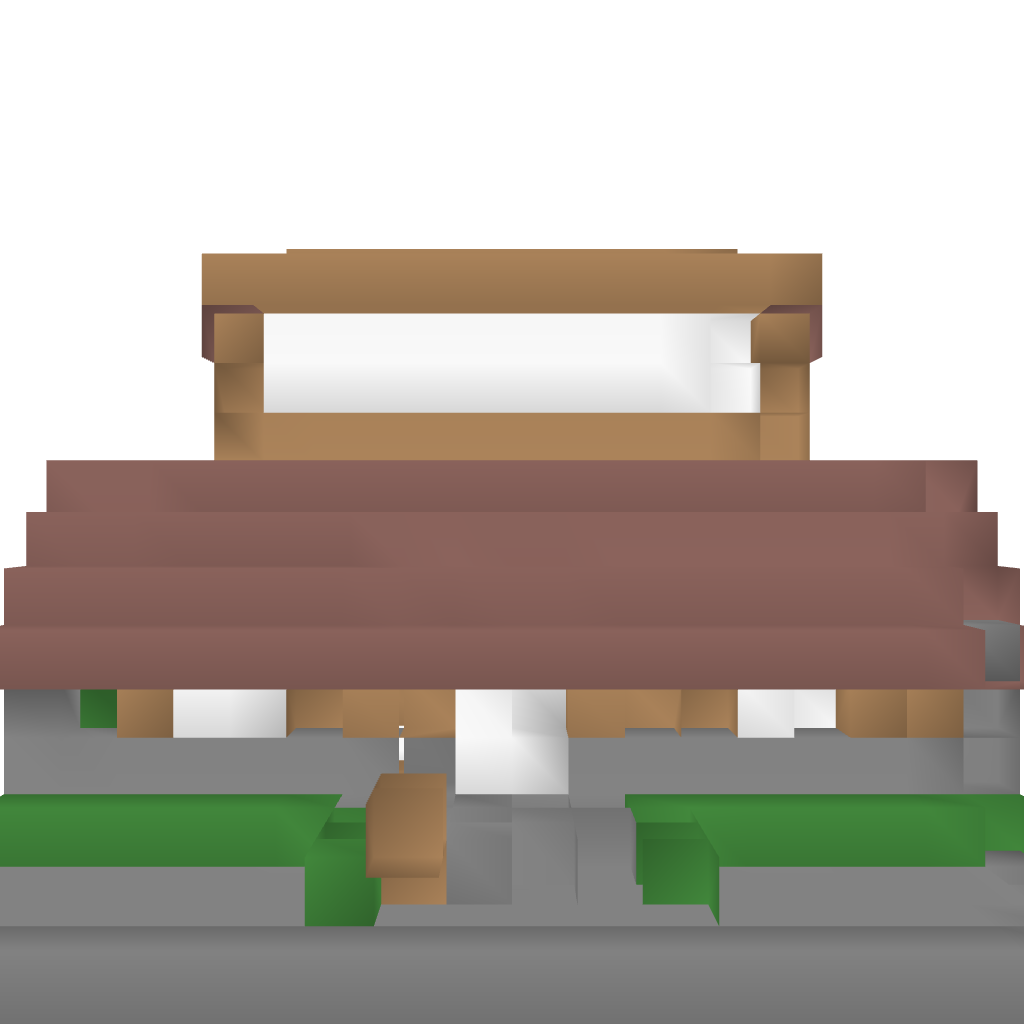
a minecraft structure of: Guadalia's House high quality